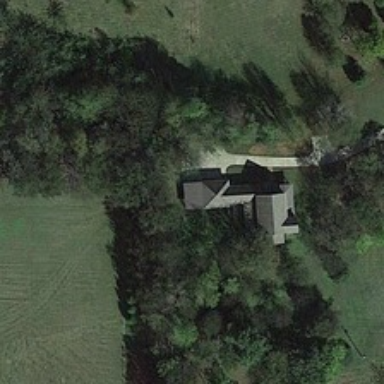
Some green trees and meadows are around a building .